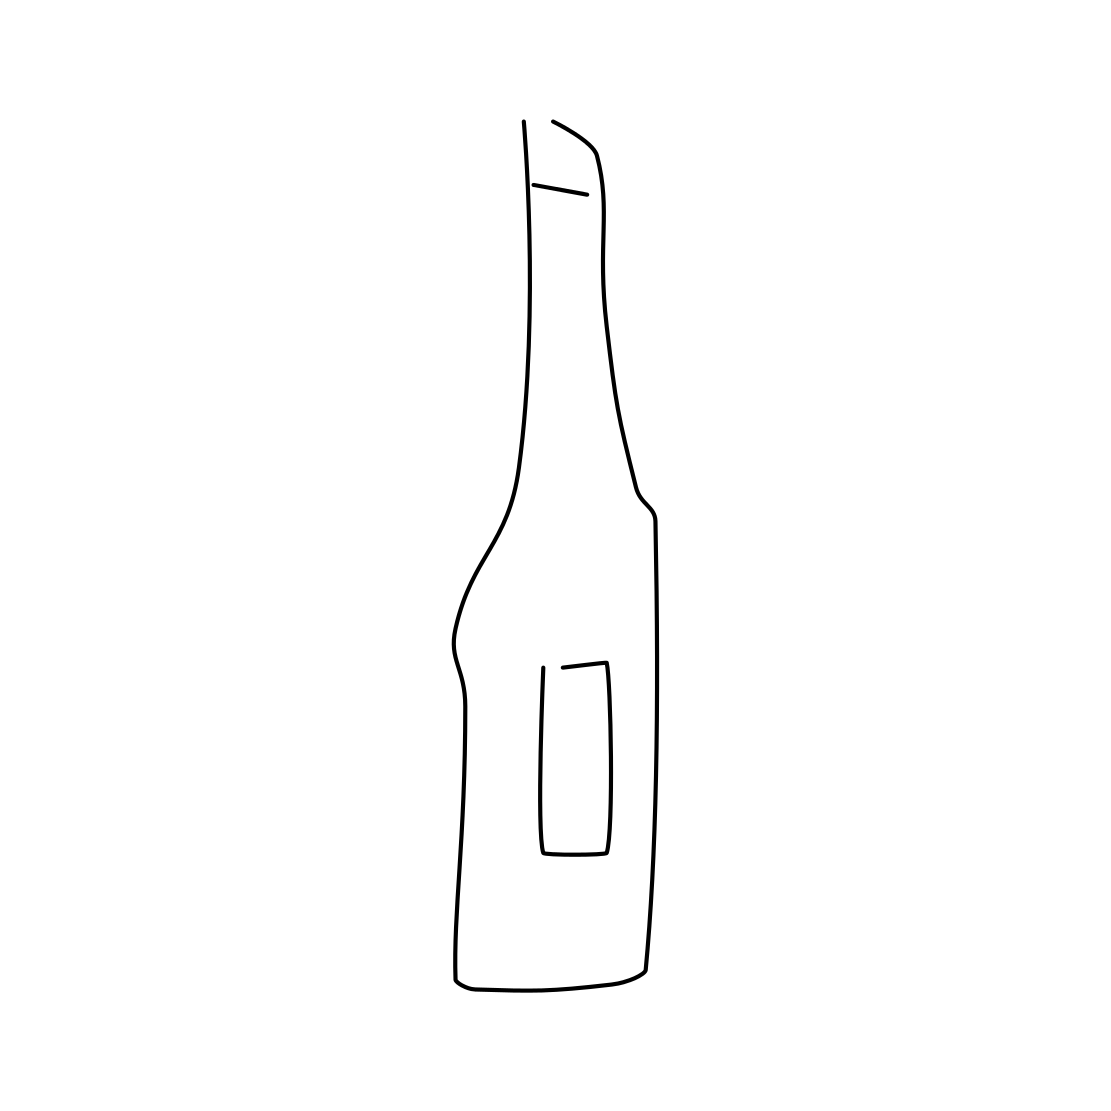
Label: wine-bottle